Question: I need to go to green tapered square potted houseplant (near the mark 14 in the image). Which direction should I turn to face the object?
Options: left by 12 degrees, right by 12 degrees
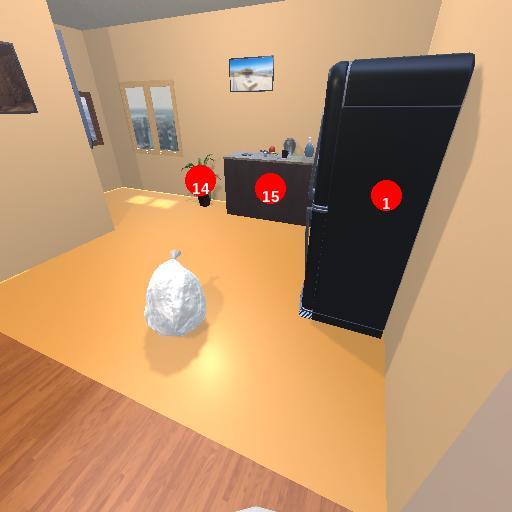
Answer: left by 12 degrees